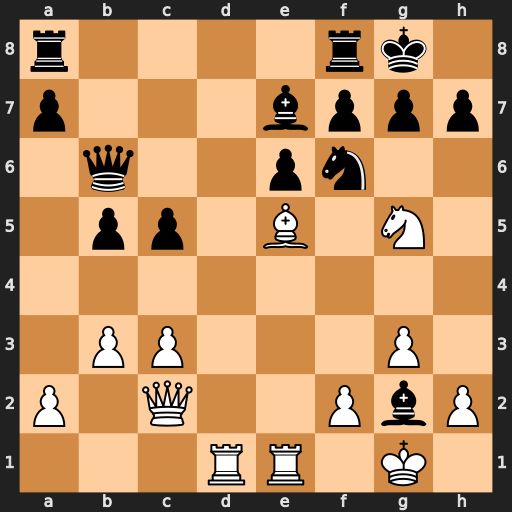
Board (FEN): r4rk1/p3bppp/1q2pn2/1pp1B1N1/8/1PP3P1/P1Q2PbP/3RR1K1
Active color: w
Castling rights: -
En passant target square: -
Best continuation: Bxf6 g6 Bxe7